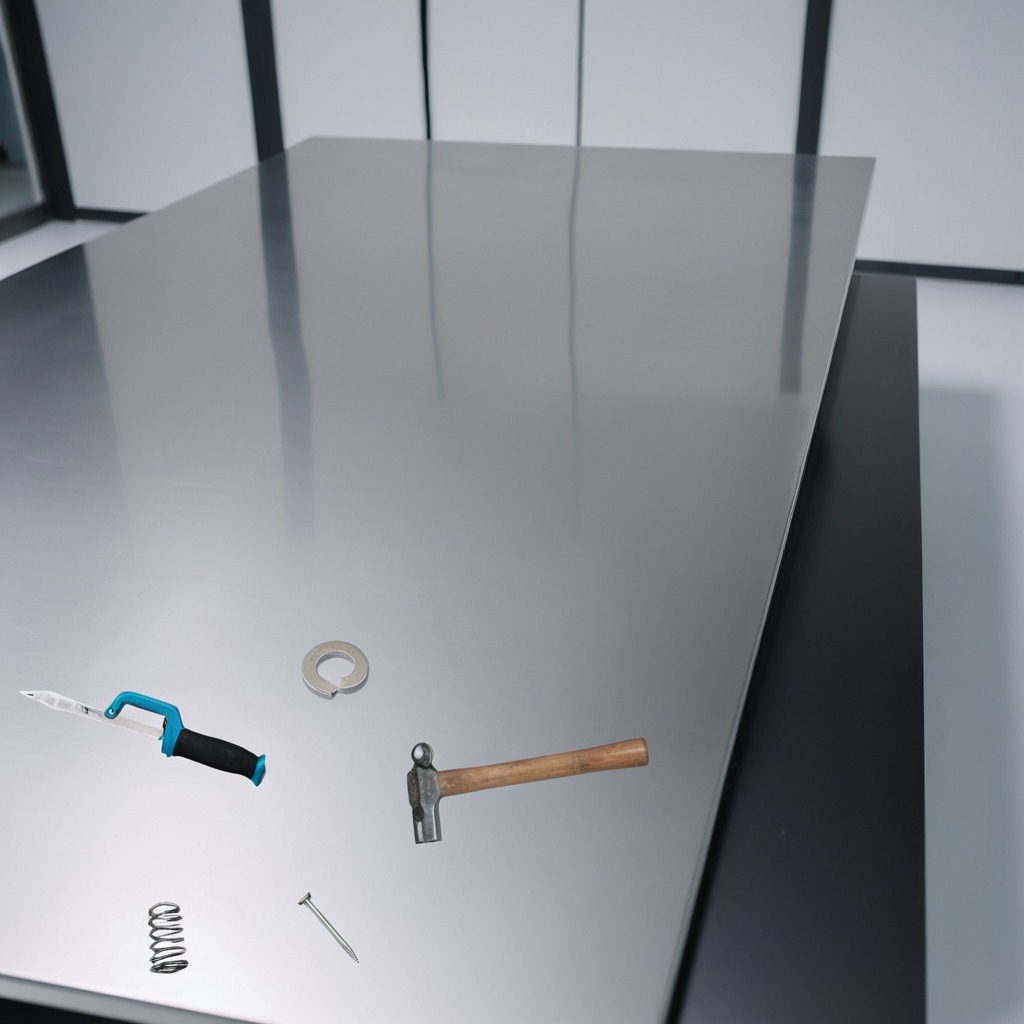
A flat metal washer, a hammer, an iron nail, a coiled metal spring, and a handheld metal saw are lying on the stainless steel table in a high-end prototyping lab.